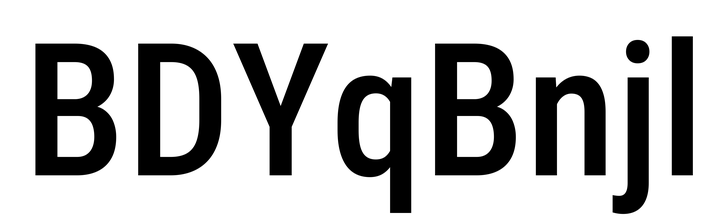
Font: Roboto_Condensed_Medium